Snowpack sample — Loveland Pass, Silver Plume, Colorado, USA (12/14/25, 10:50 AM MST)
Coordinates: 39.664, -105.882
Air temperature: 36 °F
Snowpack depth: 67 cm
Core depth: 10 cm
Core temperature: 50 °F
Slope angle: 6°, slope face: 326°
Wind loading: low
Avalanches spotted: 0
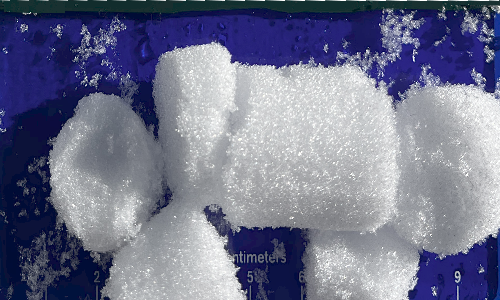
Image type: core
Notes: No avalanches spotted, very late start to the season with minimal snowpack